Brain MRI, modality: ceT1
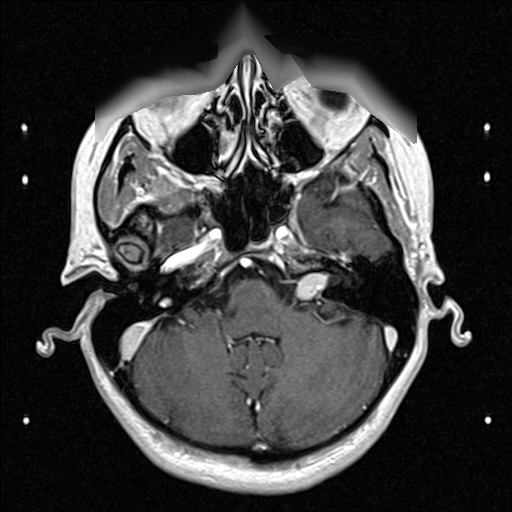